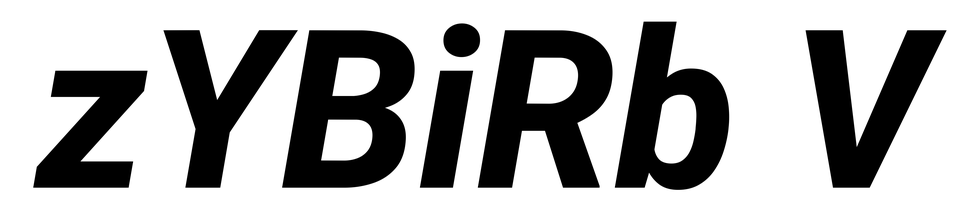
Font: Roboto-Italic_ExtraBold_Italic